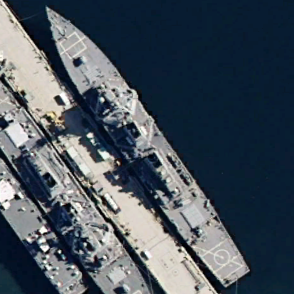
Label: destroyer